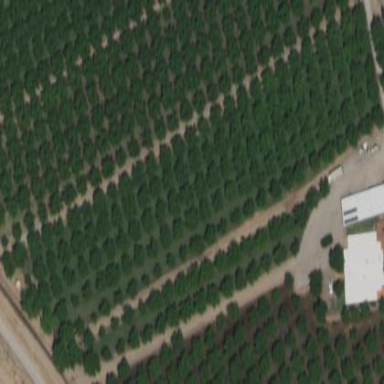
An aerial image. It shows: Orchard.